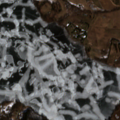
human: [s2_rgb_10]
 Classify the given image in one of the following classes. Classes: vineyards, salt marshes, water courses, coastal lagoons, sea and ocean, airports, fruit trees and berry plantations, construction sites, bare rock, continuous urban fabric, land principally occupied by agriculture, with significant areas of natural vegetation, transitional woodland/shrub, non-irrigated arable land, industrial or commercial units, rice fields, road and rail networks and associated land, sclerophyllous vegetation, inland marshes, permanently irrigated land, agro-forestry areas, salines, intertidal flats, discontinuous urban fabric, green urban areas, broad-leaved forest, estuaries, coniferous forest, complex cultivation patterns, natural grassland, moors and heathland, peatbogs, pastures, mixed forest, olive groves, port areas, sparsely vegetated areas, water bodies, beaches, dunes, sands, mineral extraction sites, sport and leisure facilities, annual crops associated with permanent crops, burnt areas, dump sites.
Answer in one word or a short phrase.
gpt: non-irrigated arable land, complex cultivation patterns, land principally occupied by agriculture, with significant areas of natural vegetation, broad-leaved forest, water bodies